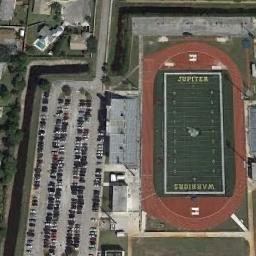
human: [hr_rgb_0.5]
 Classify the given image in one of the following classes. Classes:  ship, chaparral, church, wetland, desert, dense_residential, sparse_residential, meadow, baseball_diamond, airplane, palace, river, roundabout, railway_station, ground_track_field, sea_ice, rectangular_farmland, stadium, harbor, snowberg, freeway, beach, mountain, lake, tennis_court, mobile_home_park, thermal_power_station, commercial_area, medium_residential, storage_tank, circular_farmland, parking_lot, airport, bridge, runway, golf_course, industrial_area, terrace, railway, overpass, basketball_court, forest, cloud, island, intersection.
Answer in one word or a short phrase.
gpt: ground_track_field